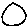
Label: circle